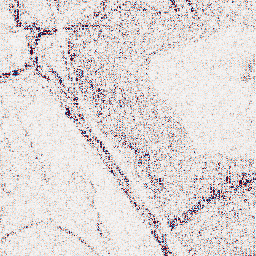
Category: wavelet
Decomposition family: wavelet_biorthogonal
Decomposition parameters: wavelet: bior4.4
level: 1
Upsampling method: fft_zeropad
Upsampling parameters: scale: 8
Upsampling scale: 8